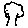
Label: tree